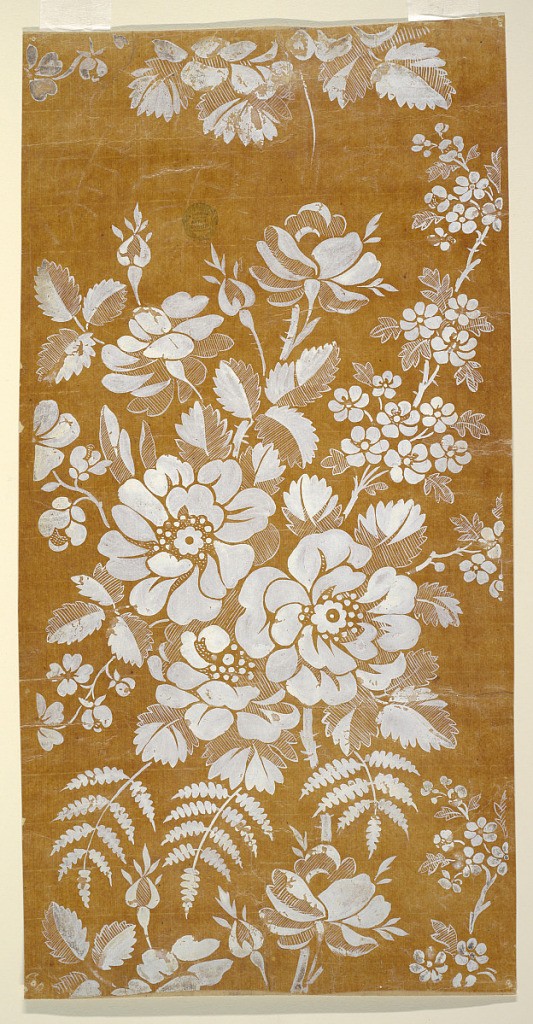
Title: Design for a Woven Fabric of the "Fabrique de St. Ruf"
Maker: Fabrique de Saint Ruf, Lyon, France
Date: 1815-1840
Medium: Brush and white gouache on glazed tracing paper
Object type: Drawing
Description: A partly naturalistic partly stylized rose bough with blossoms and leaves forms vertical rows. Somewhat more than one repeat is shown.